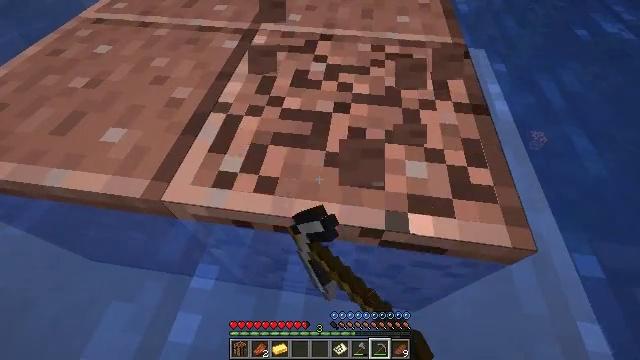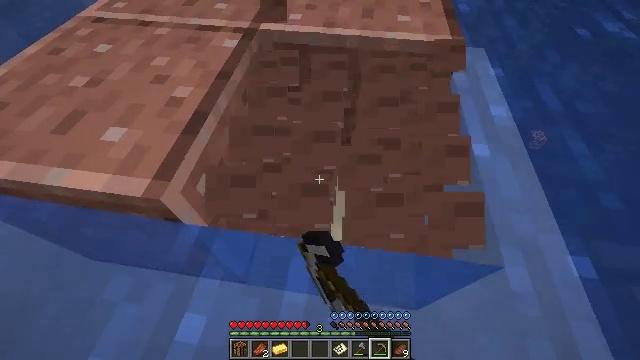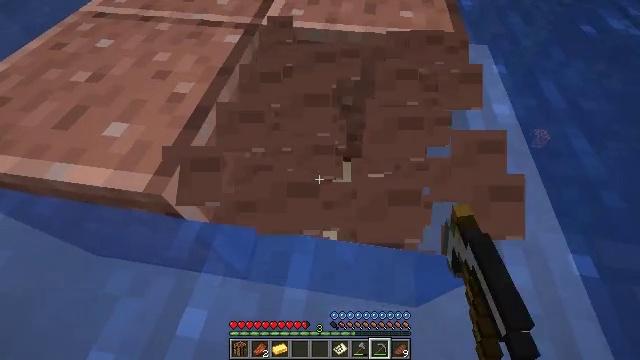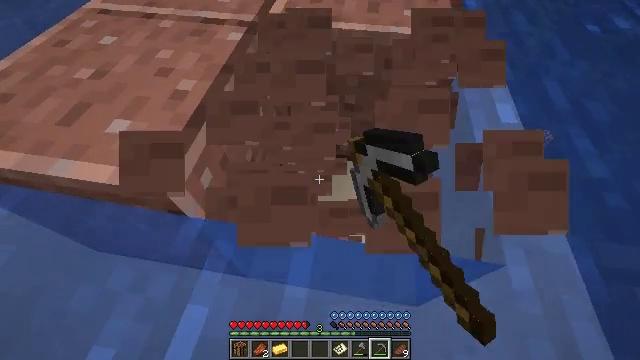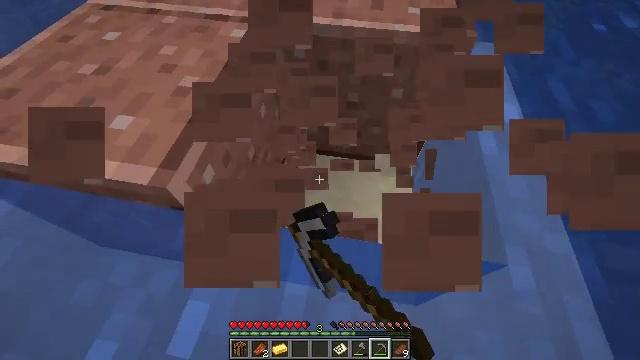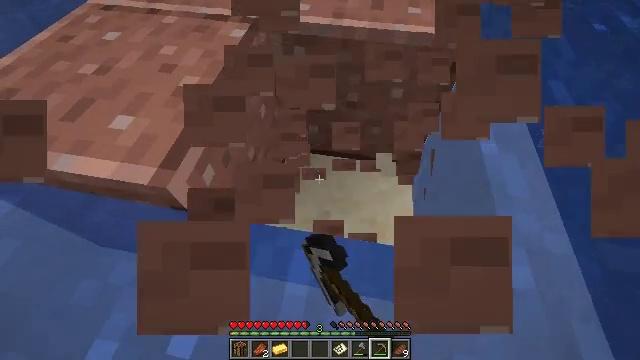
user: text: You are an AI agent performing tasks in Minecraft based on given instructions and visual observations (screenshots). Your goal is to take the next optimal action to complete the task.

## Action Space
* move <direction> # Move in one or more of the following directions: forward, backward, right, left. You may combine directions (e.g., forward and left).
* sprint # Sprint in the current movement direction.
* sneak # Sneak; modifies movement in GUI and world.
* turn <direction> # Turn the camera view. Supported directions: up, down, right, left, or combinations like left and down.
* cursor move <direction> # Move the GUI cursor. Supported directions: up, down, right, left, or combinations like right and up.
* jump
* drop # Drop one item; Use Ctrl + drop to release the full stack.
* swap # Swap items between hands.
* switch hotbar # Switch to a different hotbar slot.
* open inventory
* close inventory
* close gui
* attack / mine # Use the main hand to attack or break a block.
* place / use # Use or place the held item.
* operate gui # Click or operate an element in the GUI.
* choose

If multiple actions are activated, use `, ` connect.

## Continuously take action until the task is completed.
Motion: motion action
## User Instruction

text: Break polished granite.
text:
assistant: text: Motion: attack / mine
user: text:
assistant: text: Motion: attack / mine
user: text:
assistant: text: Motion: attack / mine
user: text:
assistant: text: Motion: attack / mine
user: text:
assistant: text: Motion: attack / mine
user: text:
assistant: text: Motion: attack / mine